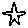
Label: star